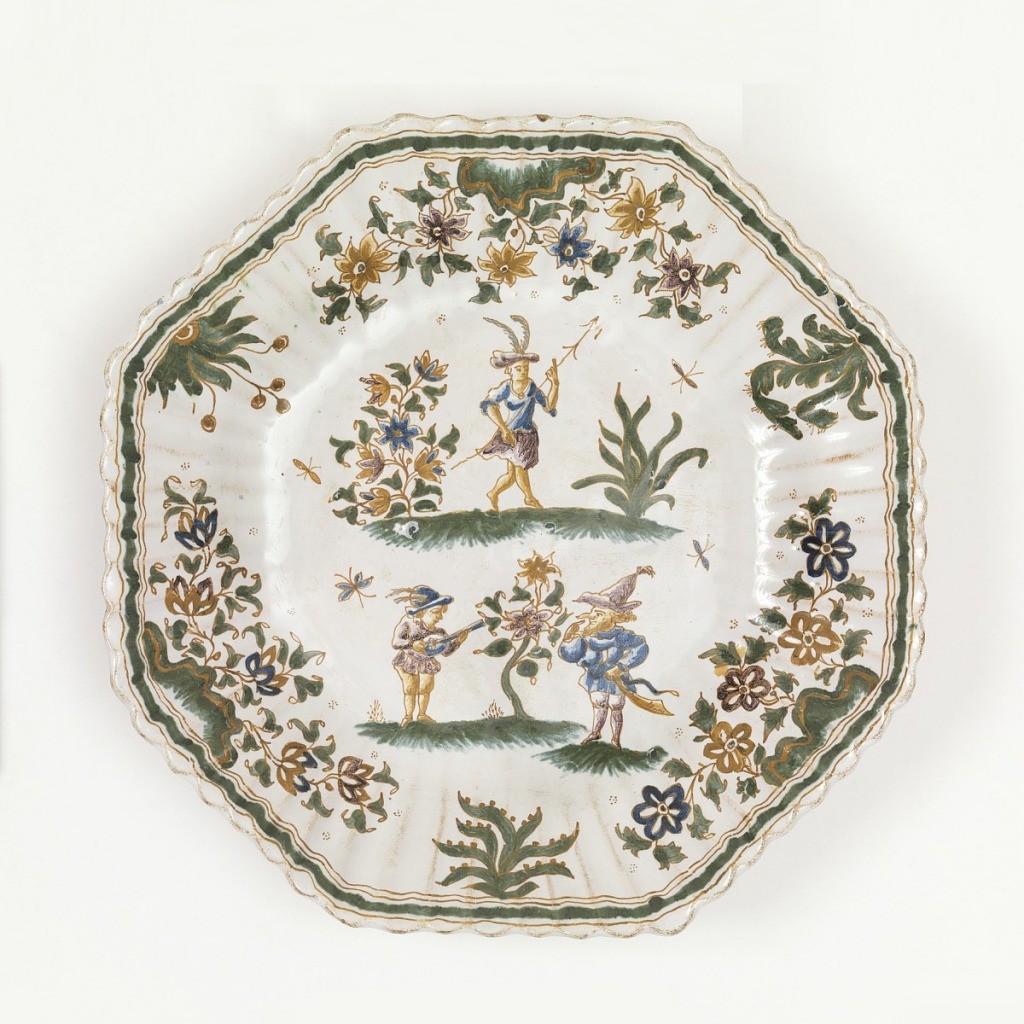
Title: Plate
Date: ca. 1763
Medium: Tin-glazed earthenware
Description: Octagonal form with fluted rim with thick dark green border; center decorated with three Callot-style figures and foliage in green and ochre on white ground.